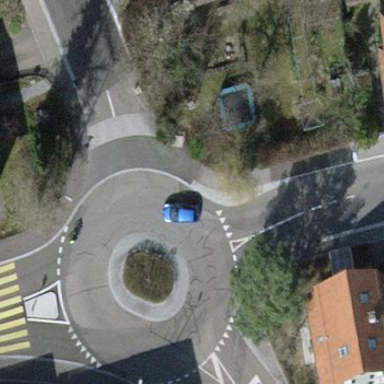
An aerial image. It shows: Residential road with asphalt surface leading to roundabout.